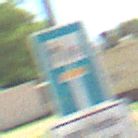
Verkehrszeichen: SackgasseRadverkehrFussgaengerDurchlaessig
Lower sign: HinweisGeaenderteVorfahrtVerkehrsfuehrungVerkehrsregelung3
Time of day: Midday
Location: Outdoor (Nature)
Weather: Clear
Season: NotSpecified
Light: Natural